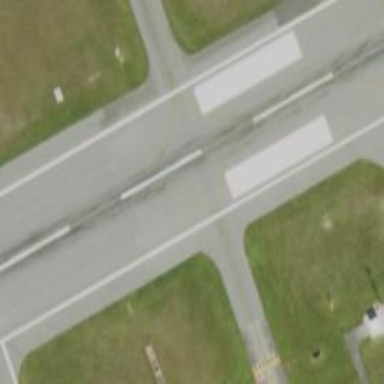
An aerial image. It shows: Image of taxiway at airport.